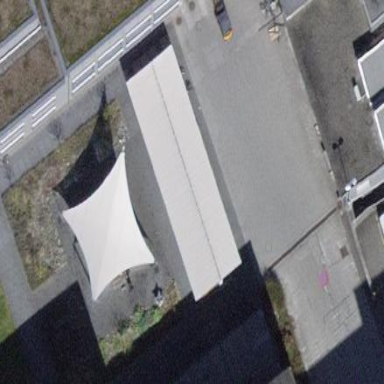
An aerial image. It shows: Bicycle parking facility.